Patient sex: M
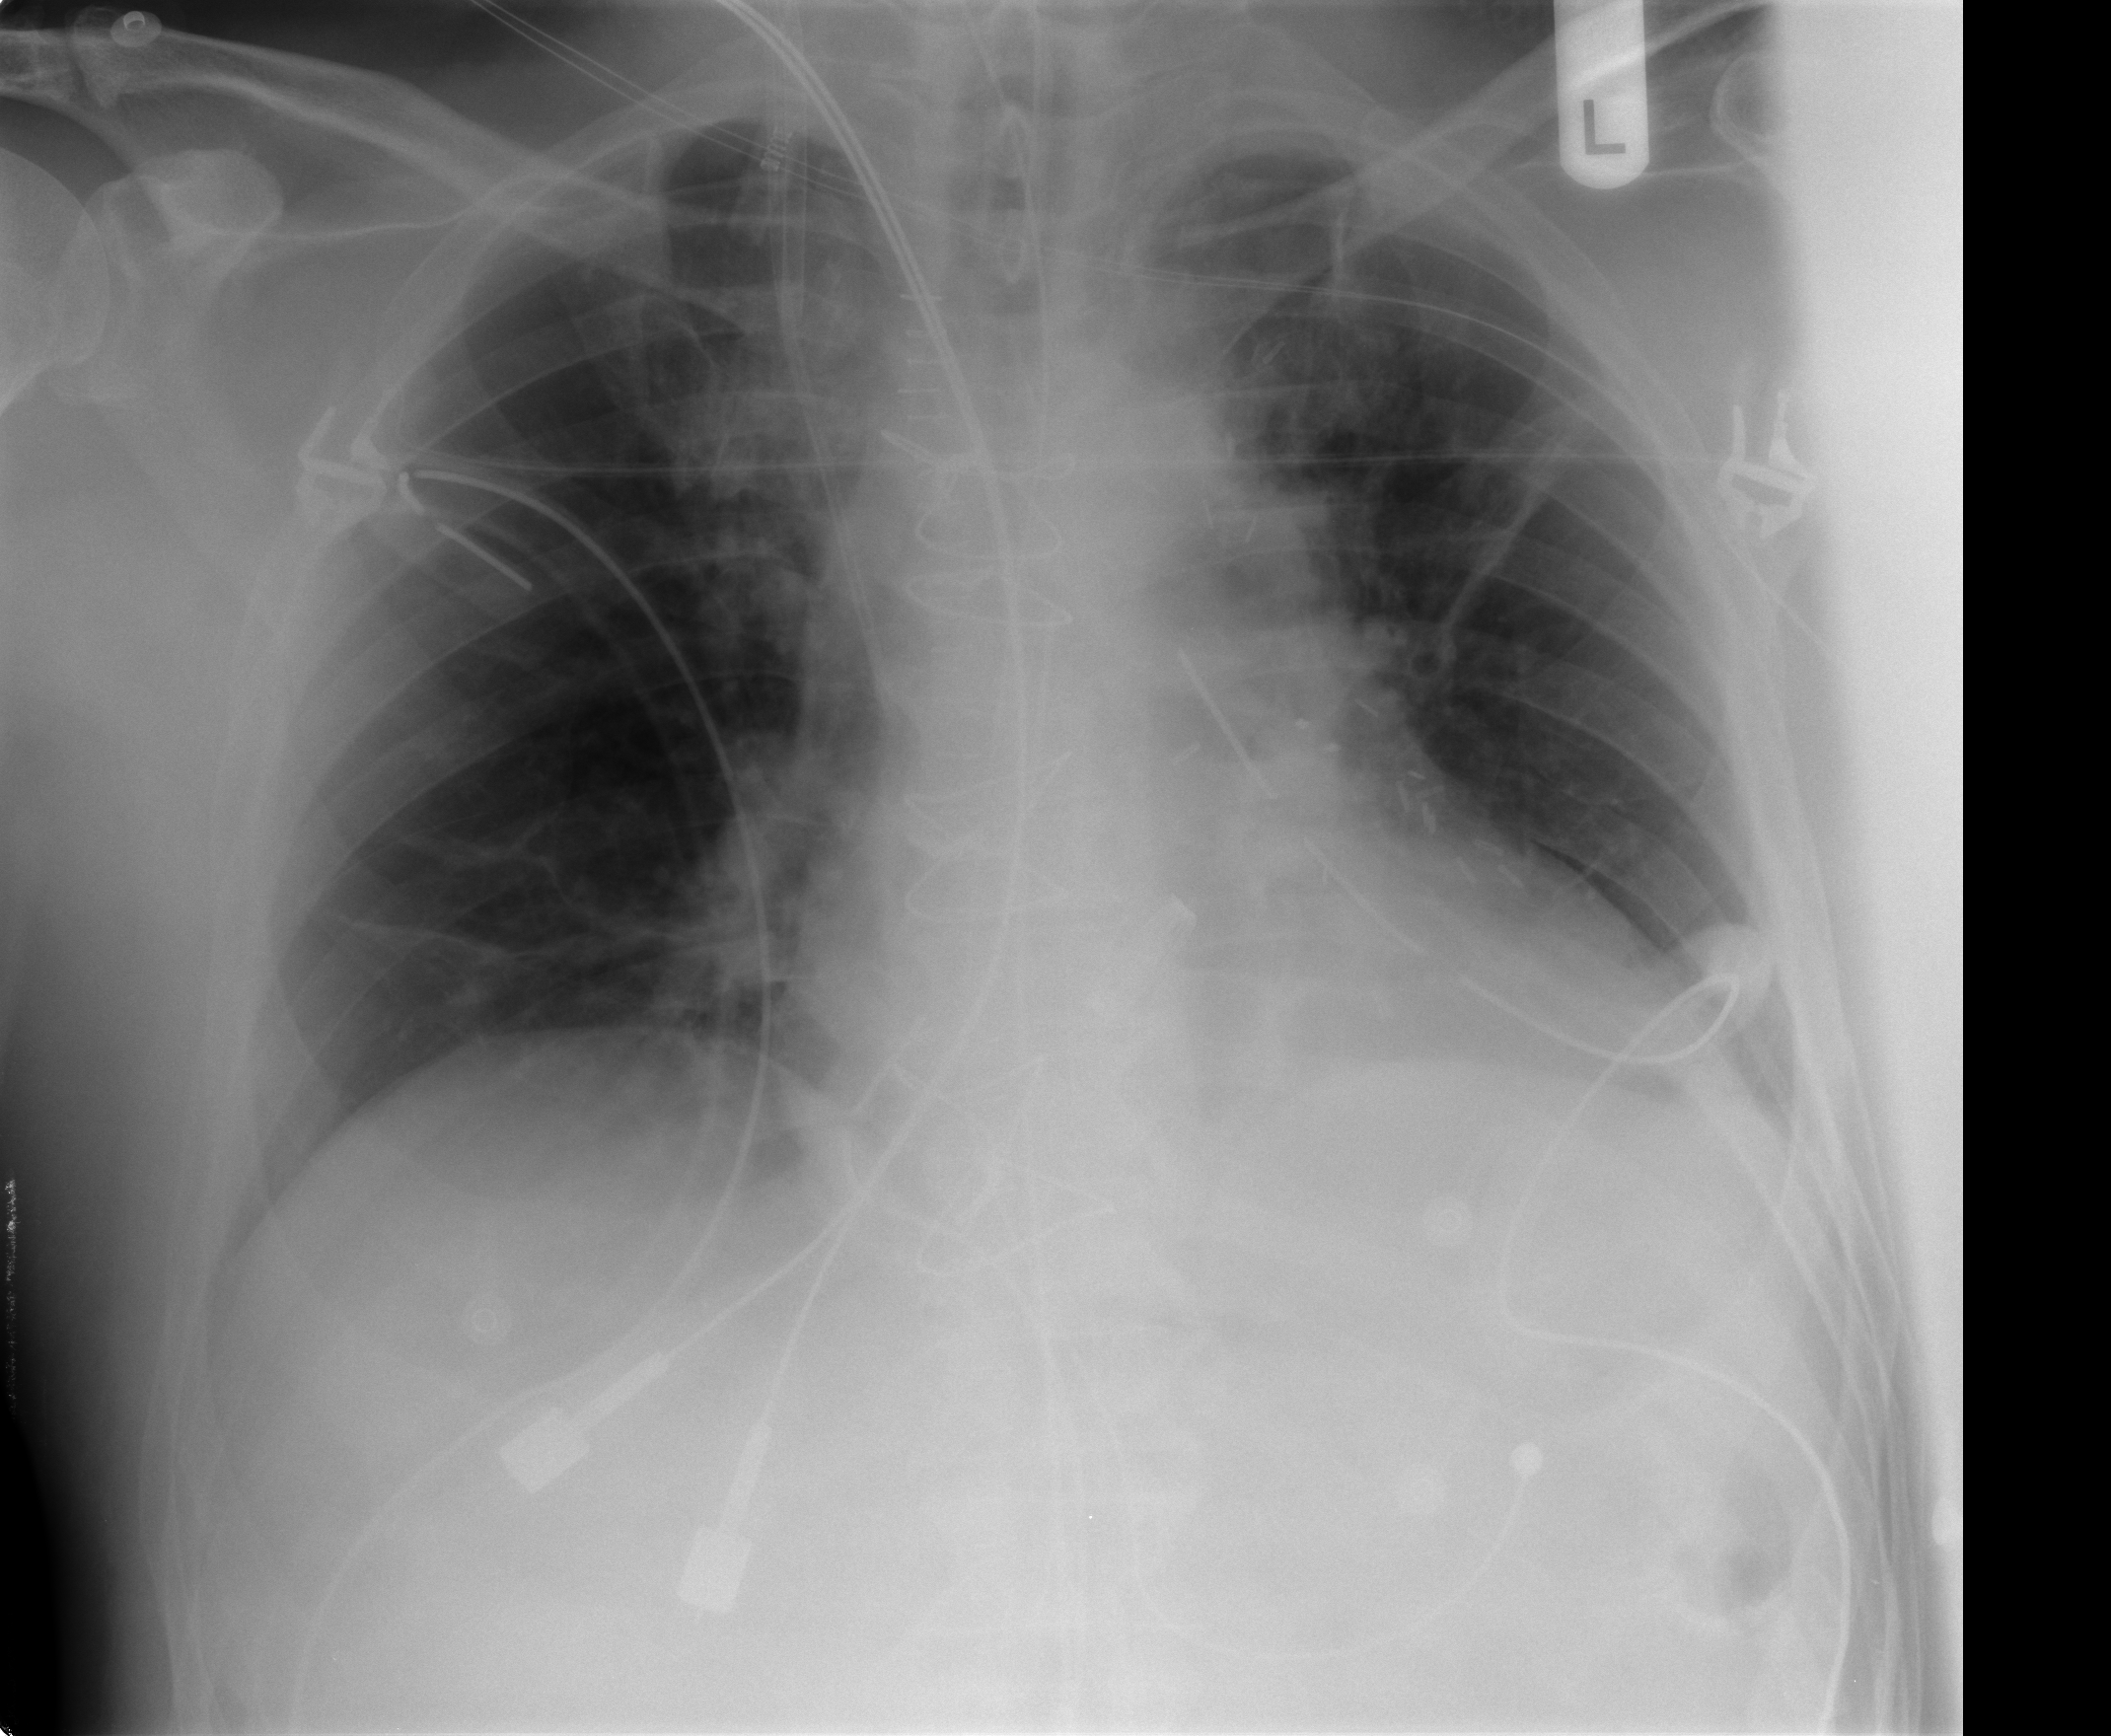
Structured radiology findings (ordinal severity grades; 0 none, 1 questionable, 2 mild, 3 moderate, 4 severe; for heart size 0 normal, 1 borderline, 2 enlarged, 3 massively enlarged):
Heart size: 1
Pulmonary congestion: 2
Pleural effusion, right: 0
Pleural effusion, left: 0
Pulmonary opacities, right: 0
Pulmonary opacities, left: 0
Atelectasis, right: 2
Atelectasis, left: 2